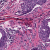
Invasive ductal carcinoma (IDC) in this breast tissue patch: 0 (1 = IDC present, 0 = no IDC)